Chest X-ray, AP view. Patient: 19 years old, sex M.
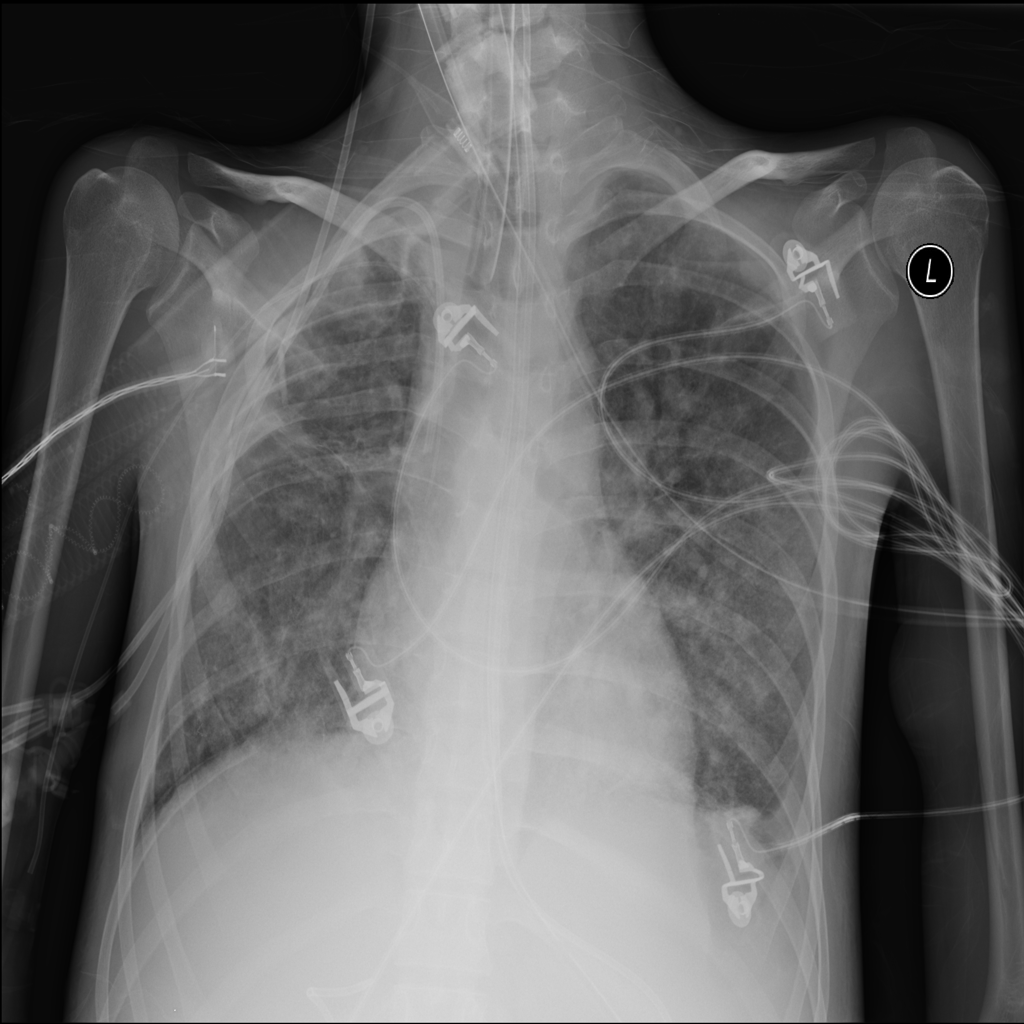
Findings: Effusion, Infiltration, Pleural_Thickening